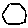
Label: hexagon